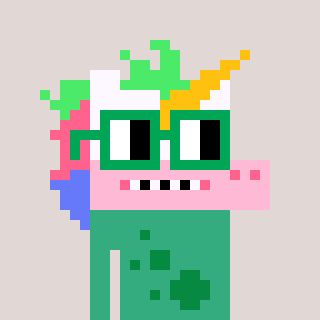
a pixel art character with square green glasses, a unicorn-shaped head and a teal-colored body on a warm background